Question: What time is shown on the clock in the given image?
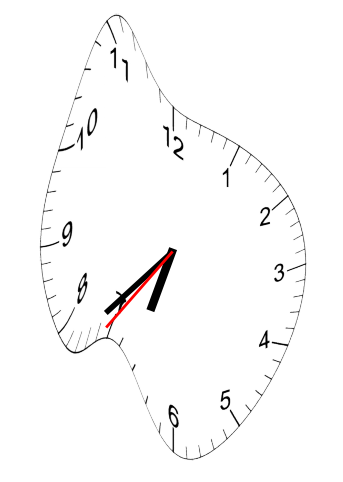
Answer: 06:37:36